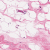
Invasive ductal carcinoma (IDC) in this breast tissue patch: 0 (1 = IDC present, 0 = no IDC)